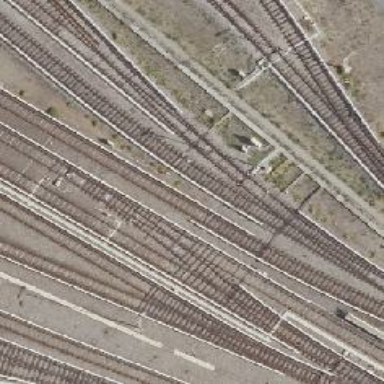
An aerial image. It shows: Yard area with electrified bottom rail.